A bearing vibration time series has been folded into this square grayscale image, one row per segment of consecutive samples. What is the most likely bearing condition (normal, inner_race, outer_race, ball)?
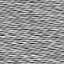
Answer: normal